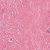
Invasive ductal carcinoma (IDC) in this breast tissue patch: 0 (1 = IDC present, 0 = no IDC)